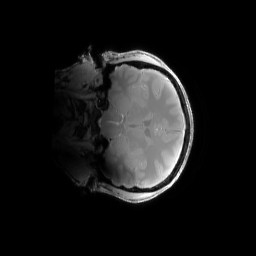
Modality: PDw
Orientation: coronal
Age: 27
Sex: male
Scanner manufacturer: siemens
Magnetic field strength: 6.98 T
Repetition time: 1.3 s
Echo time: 0.00231 s